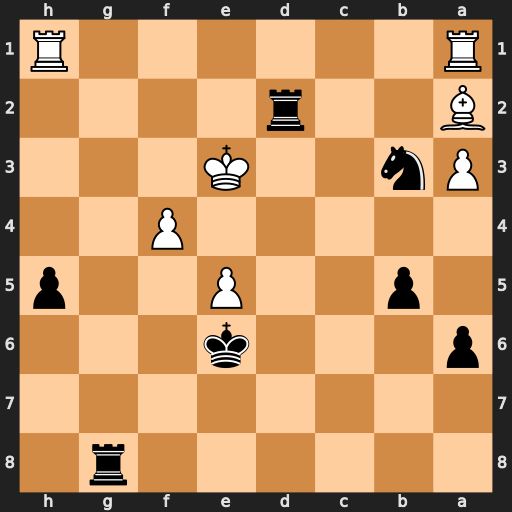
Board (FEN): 6r1/8/p3k3/1p2P2p/5P2/Pn2K3/B2r4/R6R
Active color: b
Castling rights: -
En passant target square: -
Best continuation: Rg3+ Ke4 Re2#